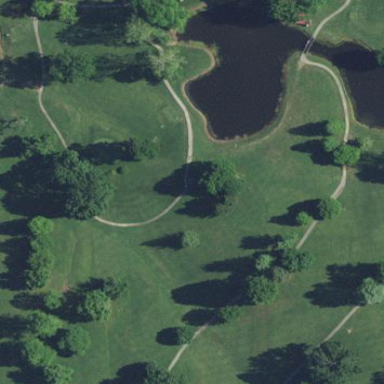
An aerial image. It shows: Golf course.